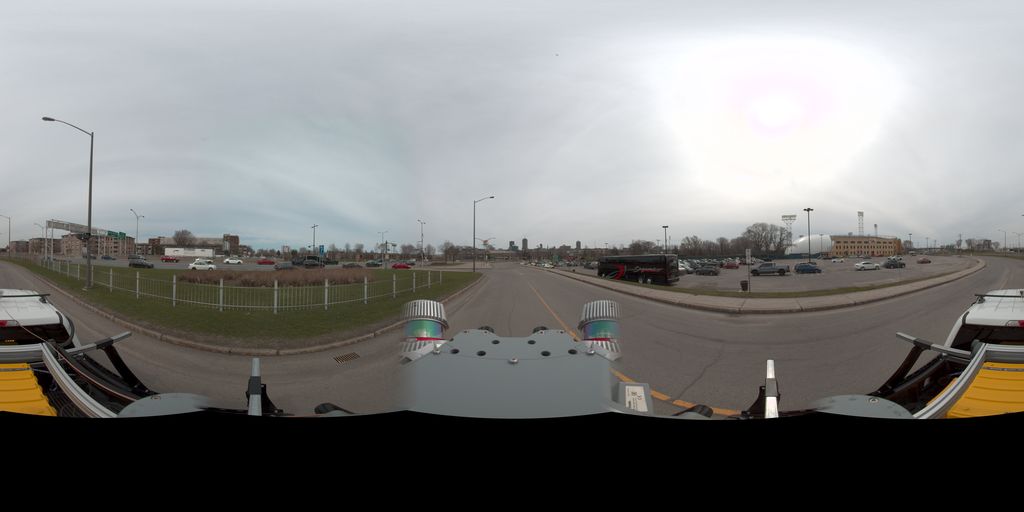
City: quebec_city